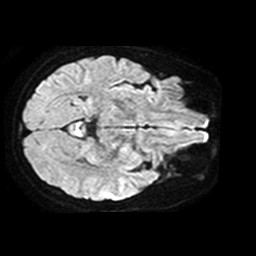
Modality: TRACE
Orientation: axial
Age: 45
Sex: female
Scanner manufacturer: philips
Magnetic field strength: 1.5 T
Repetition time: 3.508 s
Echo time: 0.09255 s